Question: i need some help here. I have rectangle (red). This rectangle has
'''
transform: skew(0deg, -6deg);
'''
What i now need is the height of the area above the red. Look at the image:

Im Sure that this is simple math. but i dont find a soloution on google...
Thank you^^
<URL>
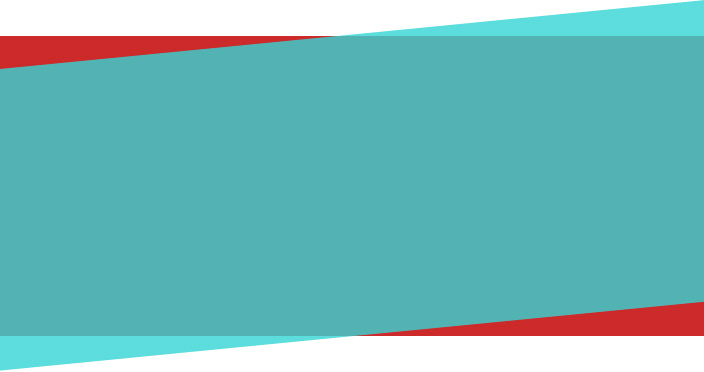
Answer: If your aim is to fill the top right red gap with the "unskewed" content, you should set the <URL> of the content to the top right with :
'''
transform-origin: 100% 0;
'''
rather than using absolute positioning and a negative top value :
'''
#container {
transform: skewY(-6deg);
height: 250px;
background-color: red;
overflow: hidden;
}
#img-container {
transform-origin: 100% 0;
transform: skewY(6deg);
}
#img-container img {
width: 100%;
height: auto;
display: block;
}
'''
'''
<div id="container">
<div id="img-container">
<img src="http://lorempixel.com/output/people-q-c-640-480-9.jpg" />
</div>
</div>
'''